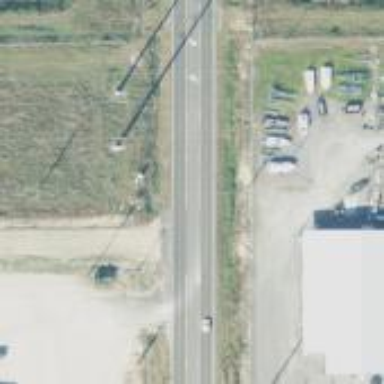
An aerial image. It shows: Power pole.